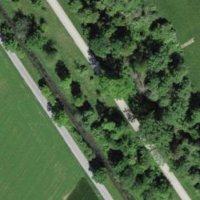
EUNIS habitat code: 41
Species observed at this site:
Cyperus esculentus